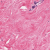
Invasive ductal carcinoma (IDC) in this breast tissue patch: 0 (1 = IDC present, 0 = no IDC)